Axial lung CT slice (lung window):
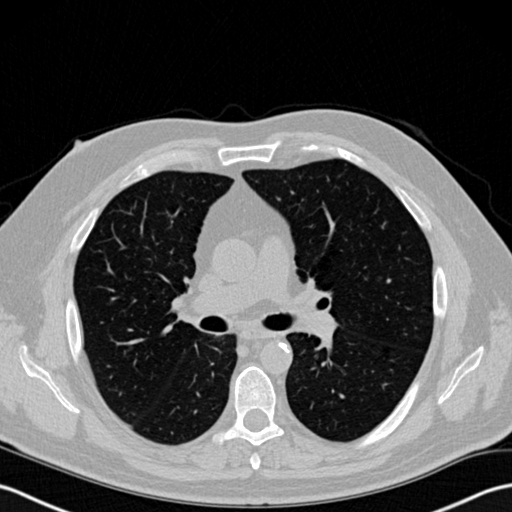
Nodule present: no